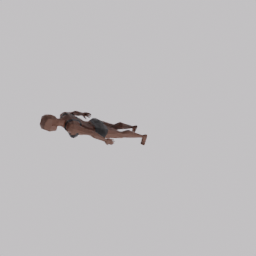
Label: people